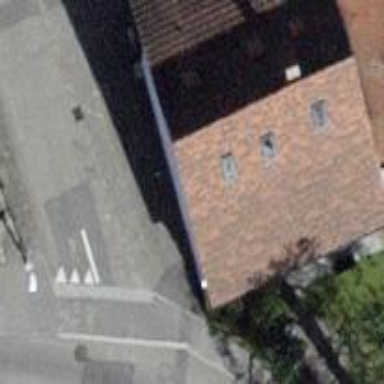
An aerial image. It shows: Detached building with tile roof.